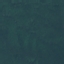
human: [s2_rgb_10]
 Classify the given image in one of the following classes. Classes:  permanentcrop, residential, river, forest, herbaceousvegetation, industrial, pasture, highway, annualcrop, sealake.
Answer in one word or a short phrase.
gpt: Forest